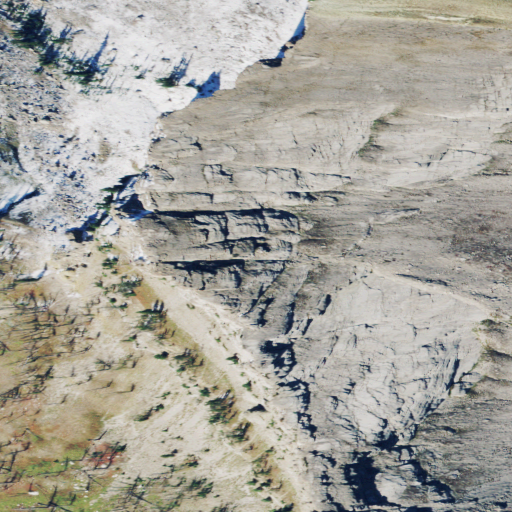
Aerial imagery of mountain in Montana named Helen Mountain containing shrub, evergreen forest, and barren land